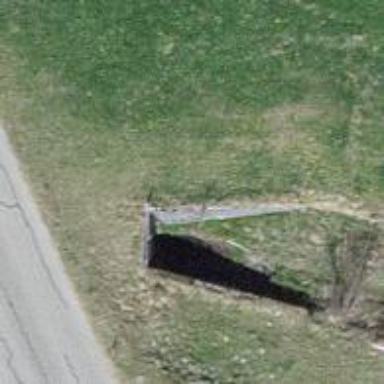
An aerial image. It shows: Culvert tunnel.